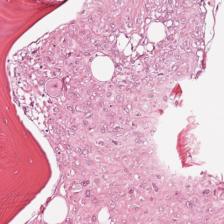
Label: Viable